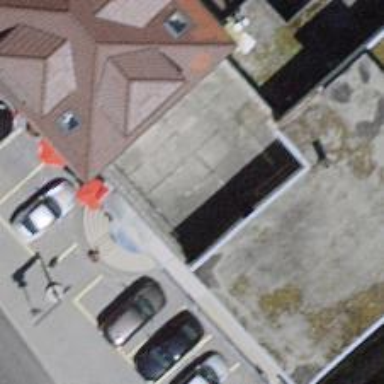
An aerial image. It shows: Restaurant.